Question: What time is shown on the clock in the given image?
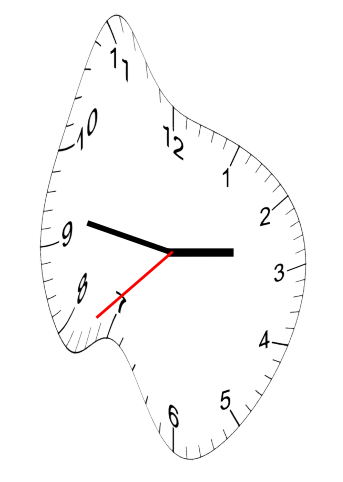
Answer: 02:46:38